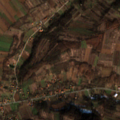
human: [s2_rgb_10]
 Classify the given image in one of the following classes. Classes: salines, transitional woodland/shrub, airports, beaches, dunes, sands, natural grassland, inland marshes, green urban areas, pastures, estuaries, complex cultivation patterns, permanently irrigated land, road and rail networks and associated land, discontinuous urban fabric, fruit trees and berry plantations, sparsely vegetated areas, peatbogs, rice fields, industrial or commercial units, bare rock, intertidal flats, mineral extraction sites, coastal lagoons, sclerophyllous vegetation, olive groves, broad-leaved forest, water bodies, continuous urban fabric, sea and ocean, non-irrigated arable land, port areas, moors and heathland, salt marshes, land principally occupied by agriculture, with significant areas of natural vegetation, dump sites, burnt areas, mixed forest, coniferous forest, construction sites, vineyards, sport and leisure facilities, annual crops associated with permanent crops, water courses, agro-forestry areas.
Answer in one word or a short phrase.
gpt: non-irrigated arable land, complex cultivation patterns, land principally occupied by agriculture, with significant areas of natural vegetation, broad-leaved forest